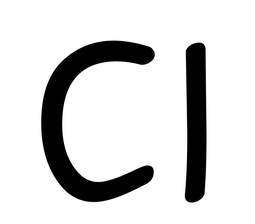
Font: PatrickHand-Regular